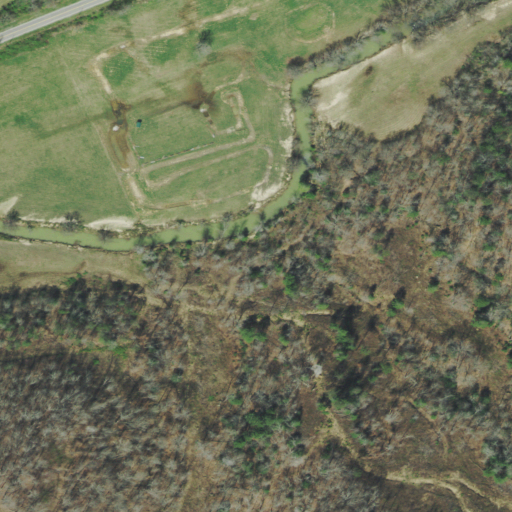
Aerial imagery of valley in Tennessee named Allen Hollow containing deciduous forest, pasture, mixed forest, shrub, and open development